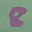
Label: 8